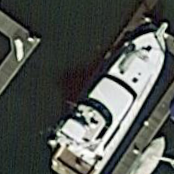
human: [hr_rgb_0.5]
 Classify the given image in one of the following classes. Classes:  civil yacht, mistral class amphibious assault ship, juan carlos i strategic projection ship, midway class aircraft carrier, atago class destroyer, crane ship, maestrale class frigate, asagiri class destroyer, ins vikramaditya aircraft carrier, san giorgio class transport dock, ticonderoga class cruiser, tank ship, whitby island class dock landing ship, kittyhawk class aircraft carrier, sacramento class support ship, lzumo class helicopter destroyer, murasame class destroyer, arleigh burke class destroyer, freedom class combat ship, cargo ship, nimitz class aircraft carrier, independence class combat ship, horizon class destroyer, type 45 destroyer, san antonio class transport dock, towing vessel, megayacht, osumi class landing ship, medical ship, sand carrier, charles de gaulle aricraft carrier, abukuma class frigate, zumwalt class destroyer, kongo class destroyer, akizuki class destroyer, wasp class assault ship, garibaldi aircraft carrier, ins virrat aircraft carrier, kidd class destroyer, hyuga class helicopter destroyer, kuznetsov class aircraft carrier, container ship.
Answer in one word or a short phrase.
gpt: Civil yacht